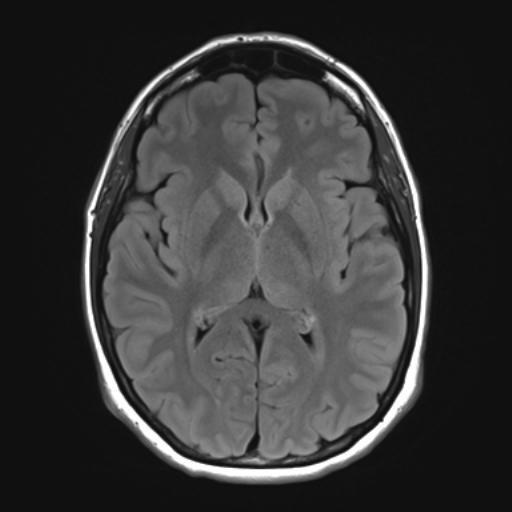
Label: notumor